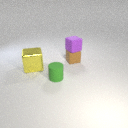
small green rubber cylinder in front of large yellow metal cube